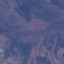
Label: HerbaceousVegetation